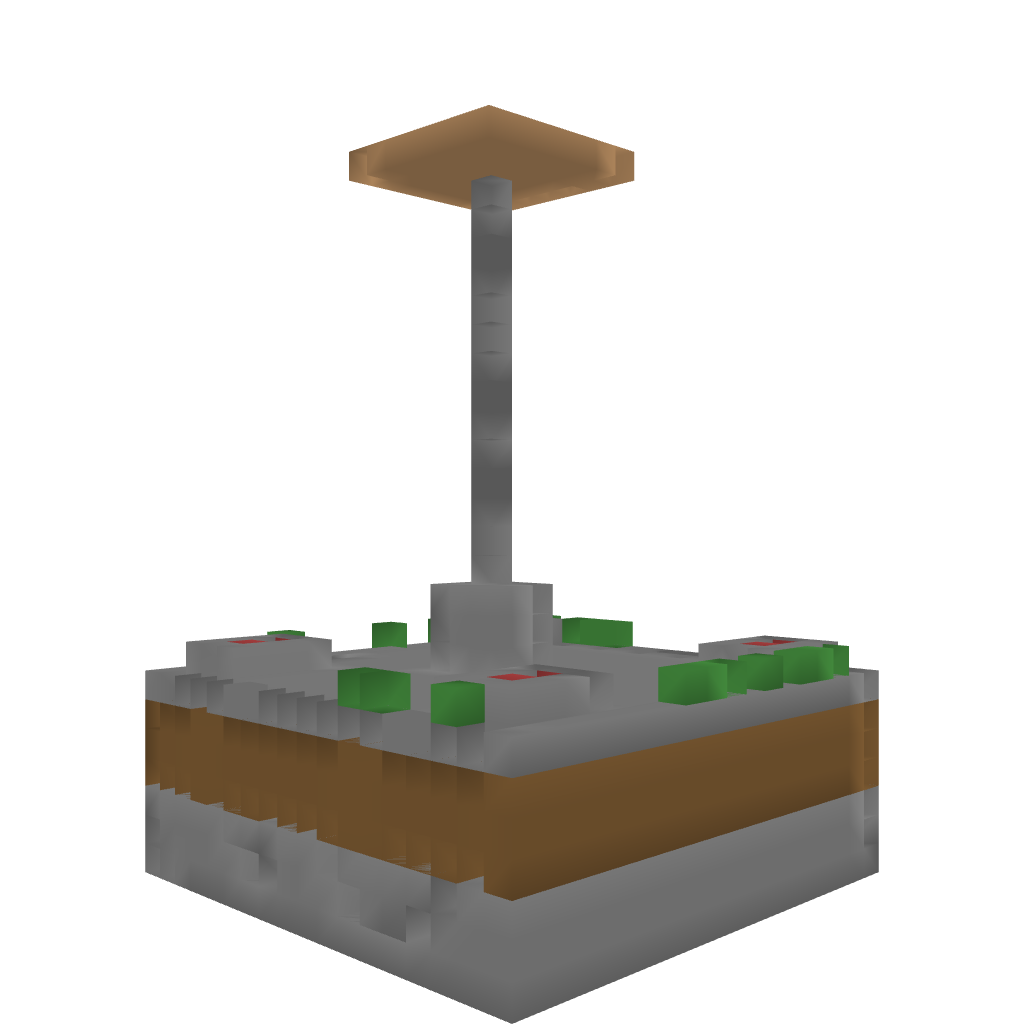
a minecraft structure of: Underground base v2 bad low quality